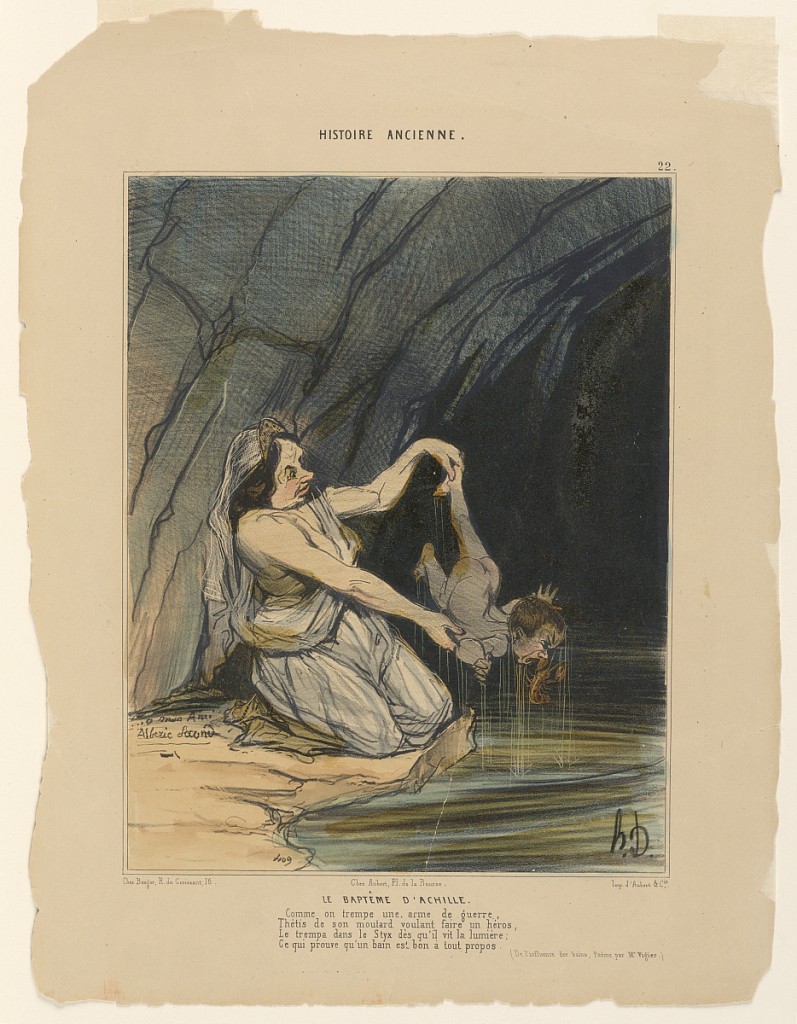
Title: La Bapteme d'Achille, plate 22 from the Histoire Ancienne
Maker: Honore Daumier, French, 1808 – 1879
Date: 1842
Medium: hand colored lithograph on paper
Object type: Print
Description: Vertical rectangle. Thetis, kneeling, facing right, withdraws her infant son by the heels, from the waters of the Styx.